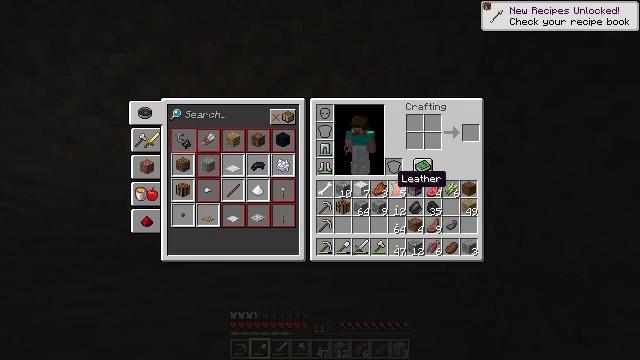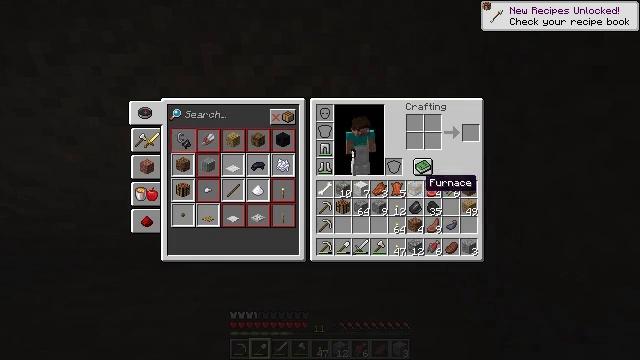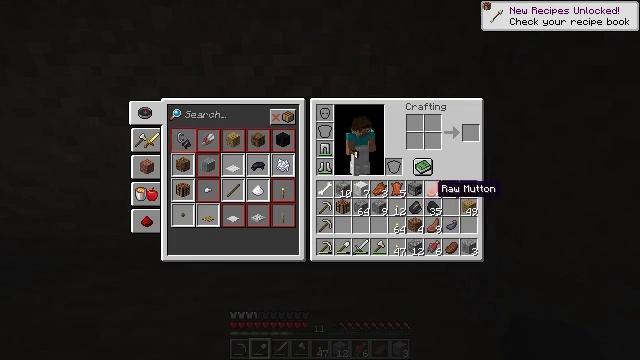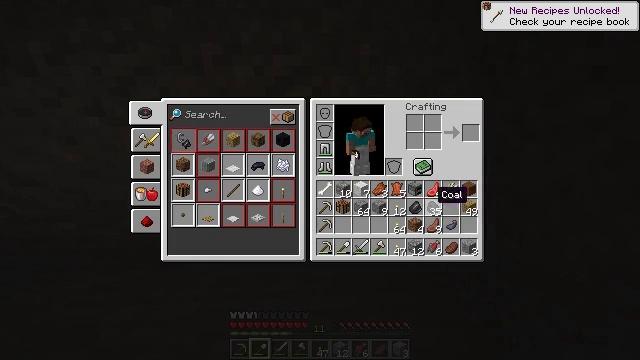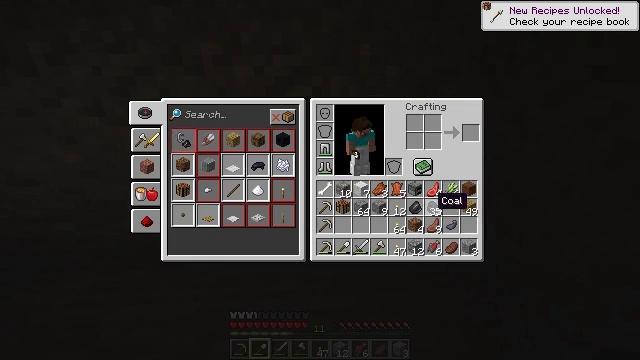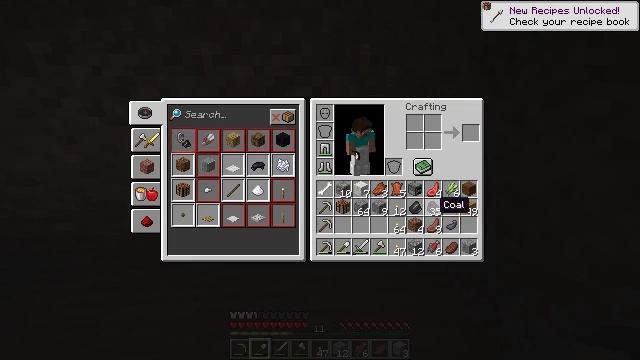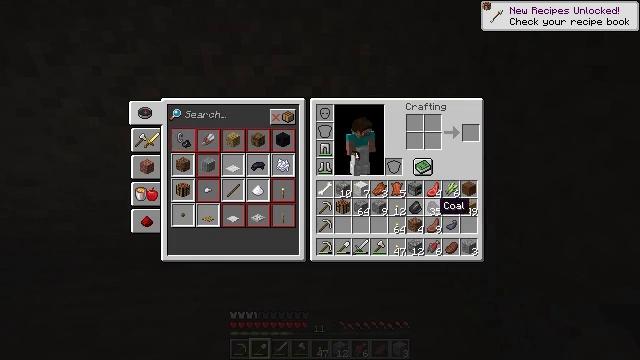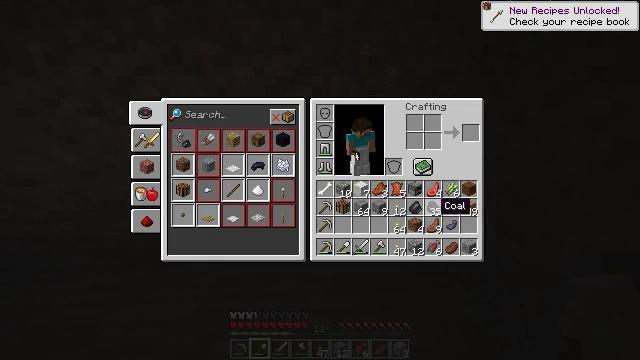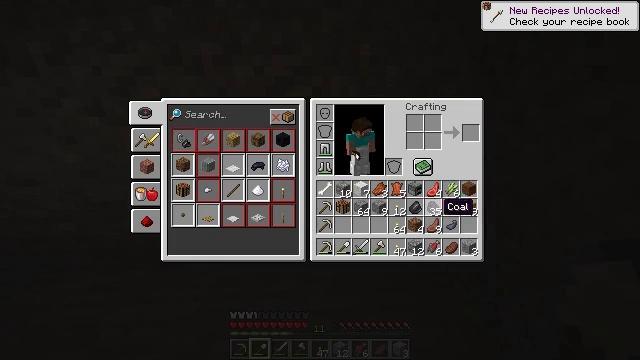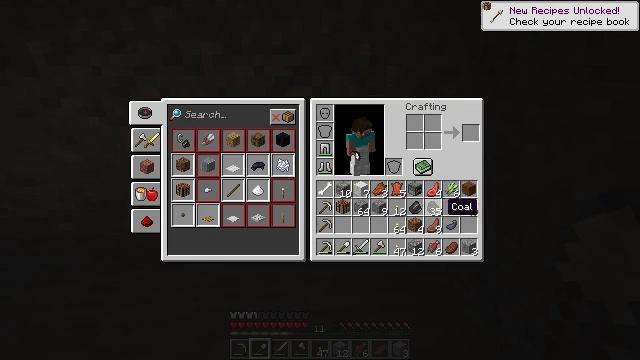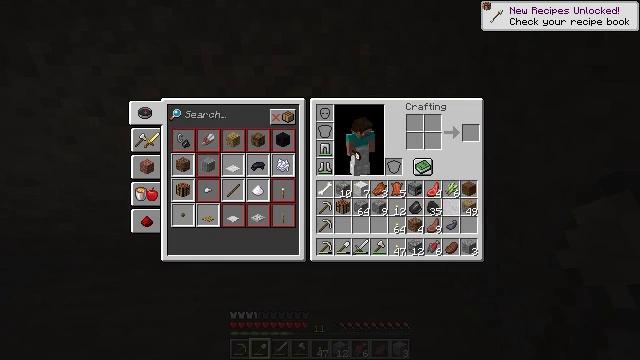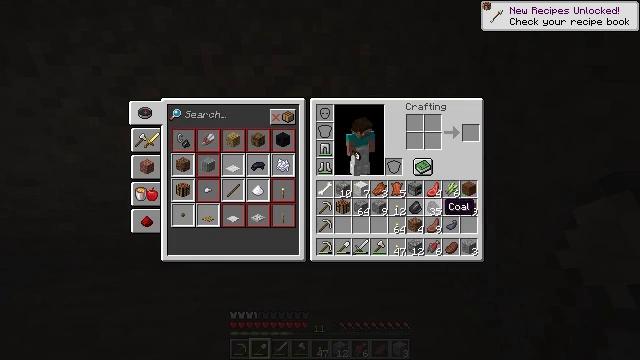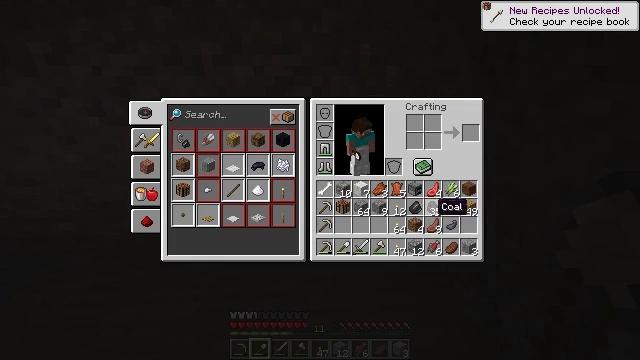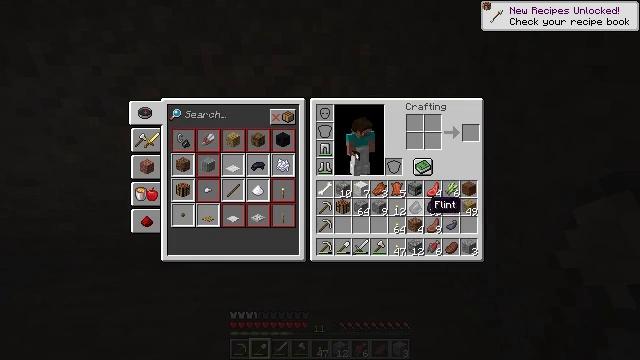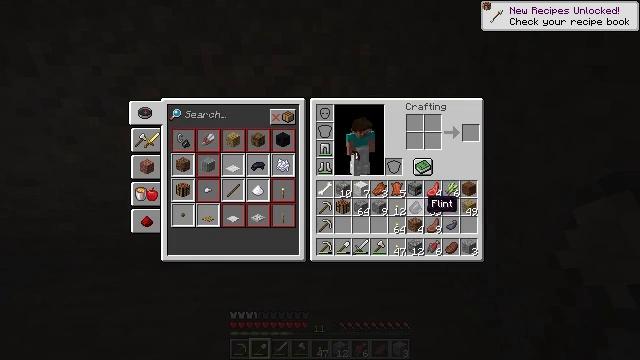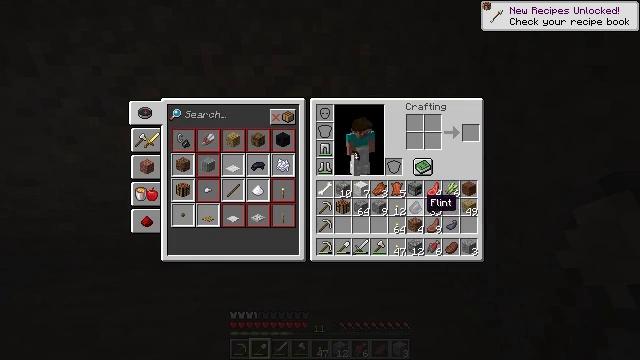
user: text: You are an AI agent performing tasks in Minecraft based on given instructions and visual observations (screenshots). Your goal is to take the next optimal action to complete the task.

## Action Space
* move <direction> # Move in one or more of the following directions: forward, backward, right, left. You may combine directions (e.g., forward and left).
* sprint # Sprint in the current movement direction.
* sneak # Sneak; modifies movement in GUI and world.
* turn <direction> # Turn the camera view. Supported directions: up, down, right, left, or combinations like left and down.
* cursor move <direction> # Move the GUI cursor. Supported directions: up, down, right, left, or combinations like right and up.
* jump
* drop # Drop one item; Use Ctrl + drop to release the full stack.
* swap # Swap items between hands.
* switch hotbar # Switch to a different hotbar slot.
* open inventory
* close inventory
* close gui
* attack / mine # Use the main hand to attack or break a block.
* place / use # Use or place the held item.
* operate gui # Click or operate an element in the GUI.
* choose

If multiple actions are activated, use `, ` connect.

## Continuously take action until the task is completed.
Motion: motion action
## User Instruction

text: Break the gravel block.
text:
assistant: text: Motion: cursor move right
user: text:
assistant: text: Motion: cursor move right
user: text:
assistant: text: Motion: no_op
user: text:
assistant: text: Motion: no_op
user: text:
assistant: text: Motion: no_op
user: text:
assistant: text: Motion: no_op
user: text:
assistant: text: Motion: no_op
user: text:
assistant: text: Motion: no_op
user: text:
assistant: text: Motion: no_op
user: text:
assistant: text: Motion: no_op
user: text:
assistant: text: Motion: no_op
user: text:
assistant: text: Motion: cursor move left
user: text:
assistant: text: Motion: no_op
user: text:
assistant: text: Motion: no_op
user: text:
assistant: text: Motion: no_op
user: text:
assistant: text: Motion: no_op
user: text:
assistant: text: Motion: no_op
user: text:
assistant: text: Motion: no_op
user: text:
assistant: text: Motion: no_op
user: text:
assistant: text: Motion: no_op
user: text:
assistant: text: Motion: turn up
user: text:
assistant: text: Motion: turn up
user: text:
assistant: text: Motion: turn up
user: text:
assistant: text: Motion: turn left and up
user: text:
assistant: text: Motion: turn up, attack / mine
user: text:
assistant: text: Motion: attack / mine
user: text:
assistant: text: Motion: attack / mine
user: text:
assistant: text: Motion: attack / mine
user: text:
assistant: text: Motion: attack / mine
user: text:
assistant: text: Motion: attack / mine